Question: I added 'taphold' jquerymobile event for an image. When i taphold on that image in ipad i am getting the below pop up which is thrown by browser. How to avoid this?

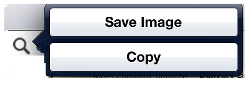
Answer: This helps
'''
img
{
-webkit-touch-callout: none;
-webkit-user-select: none;
-khtml-user-select: none;
-ms-user-select: none;
-moz-user-select: none;
user-select: none;
}
'''